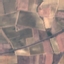
Land use / land cover class: PermanentCrop